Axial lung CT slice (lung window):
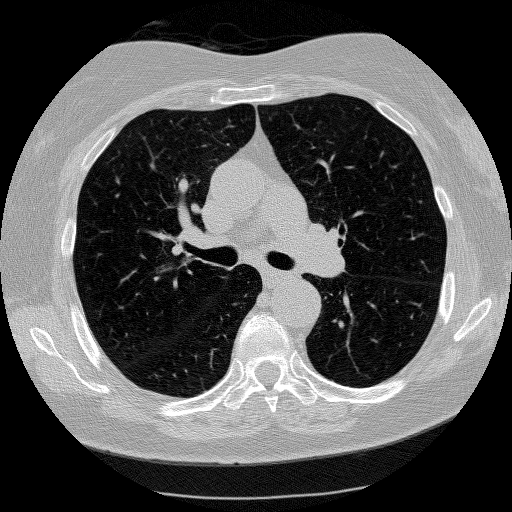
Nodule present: no